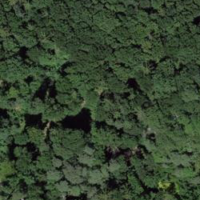
EUNIS habitat code: 41
Species observed at this site:
Hippocrepis emerus